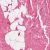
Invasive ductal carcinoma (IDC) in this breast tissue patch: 0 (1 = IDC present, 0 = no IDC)